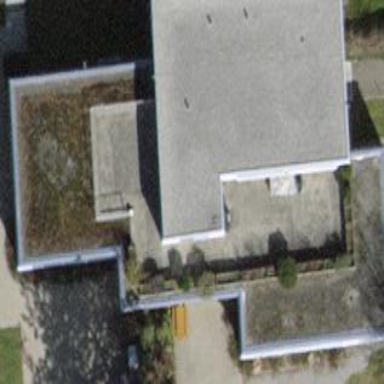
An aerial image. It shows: Kindergarten building.